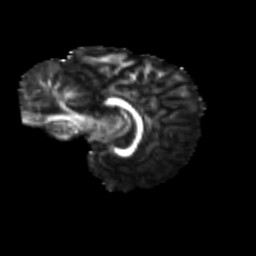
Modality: FA
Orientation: sagittal
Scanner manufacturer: siemens
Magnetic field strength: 3 T
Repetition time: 9.2 s
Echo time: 0.084 s